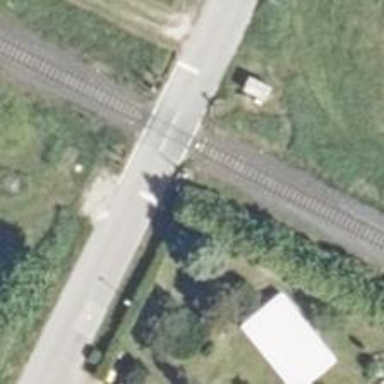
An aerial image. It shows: Railway signal.